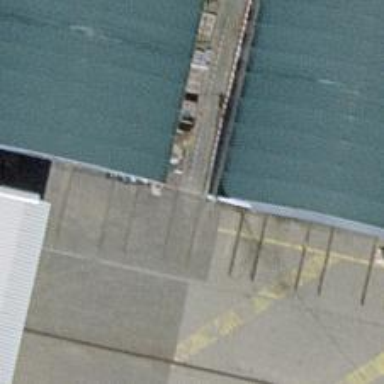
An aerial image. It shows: Railway yard used for servicing trains.